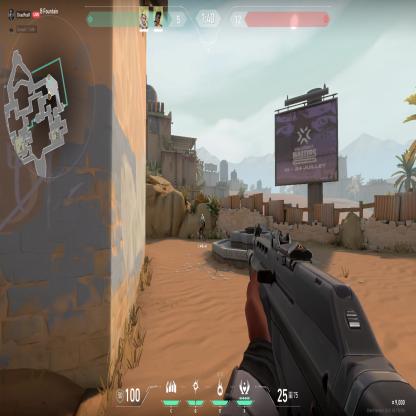
Label: teammate